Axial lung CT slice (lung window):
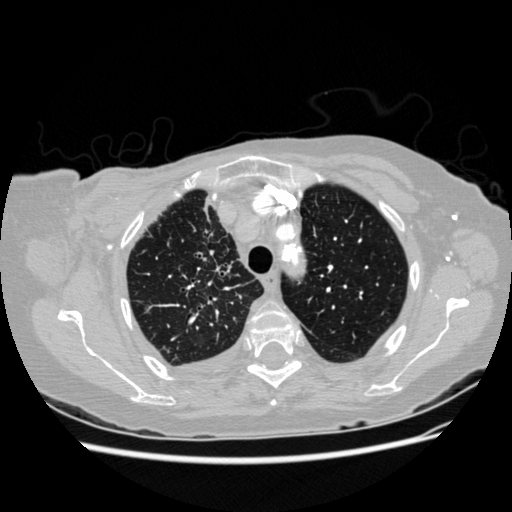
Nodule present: no